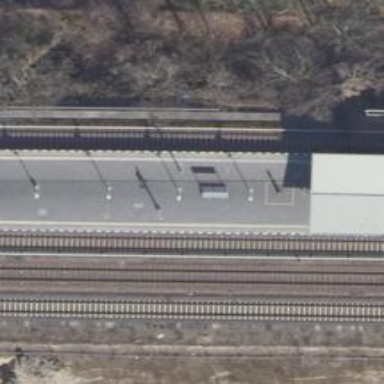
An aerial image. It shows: Platform edge at railway station.